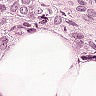
Metastatic tissue present: yes